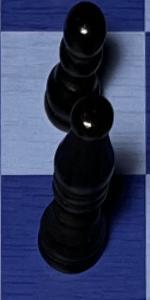
Label: Bishop_Black